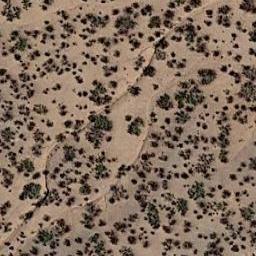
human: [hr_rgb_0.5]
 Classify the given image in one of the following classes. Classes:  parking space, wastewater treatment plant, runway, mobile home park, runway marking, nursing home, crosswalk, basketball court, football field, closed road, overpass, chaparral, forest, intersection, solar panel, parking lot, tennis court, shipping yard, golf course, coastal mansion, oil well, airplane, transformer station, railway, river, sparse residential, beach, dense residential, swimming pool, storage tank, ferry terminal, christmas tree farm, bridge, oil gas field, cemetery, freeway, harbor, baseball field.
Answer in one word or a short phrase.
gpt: chaparral